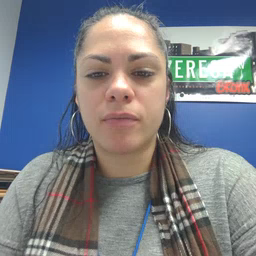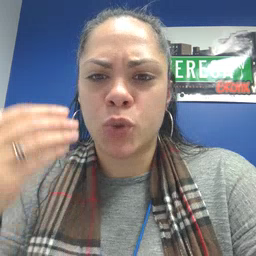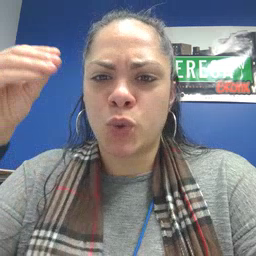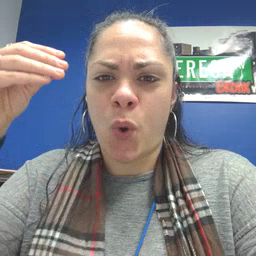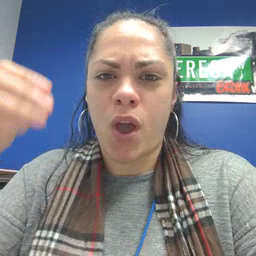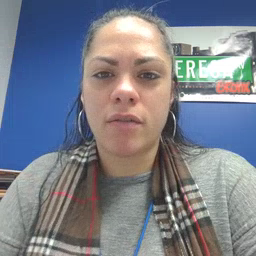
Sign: store